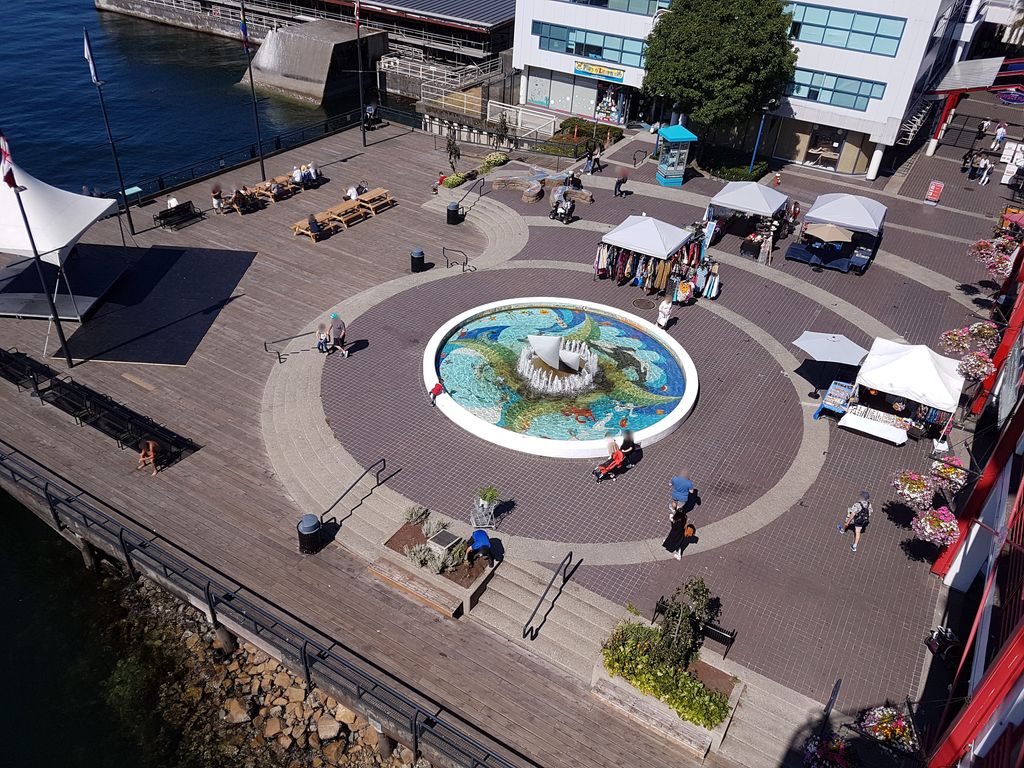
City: vancouver